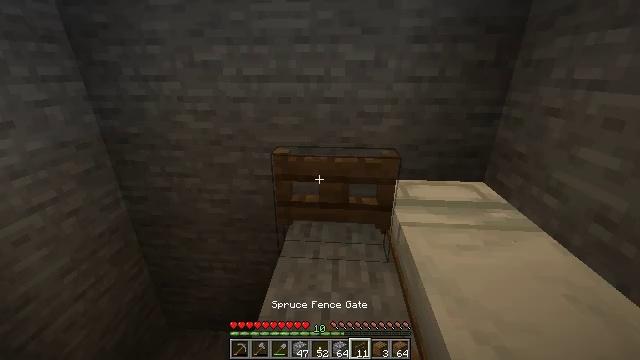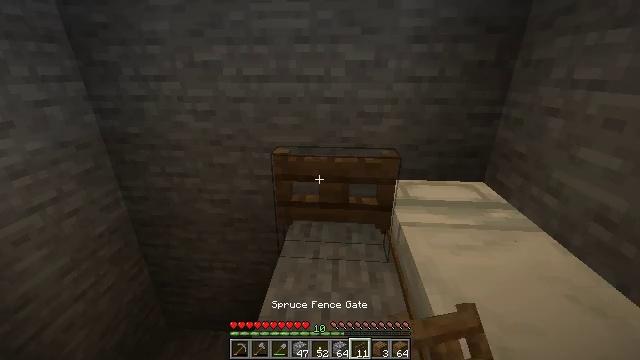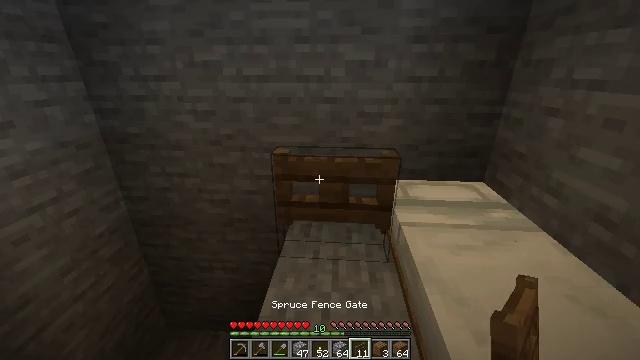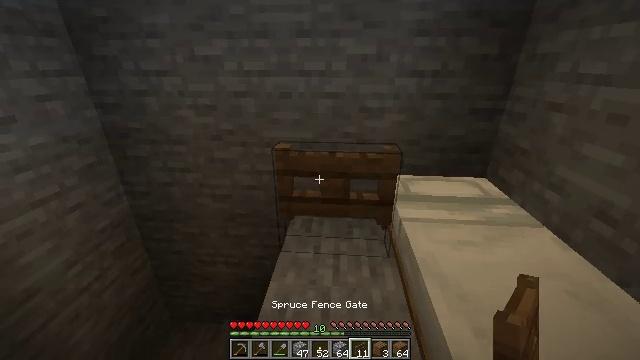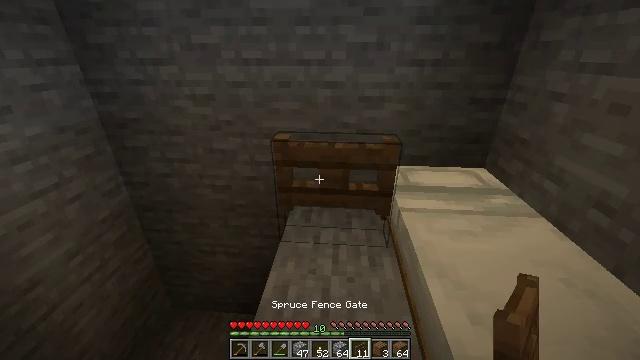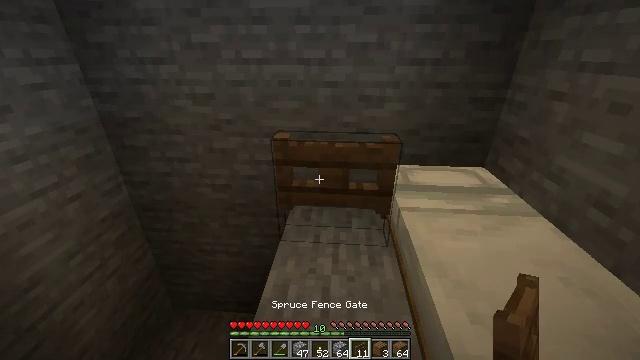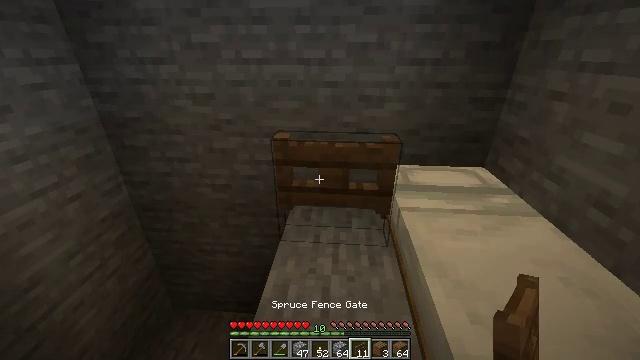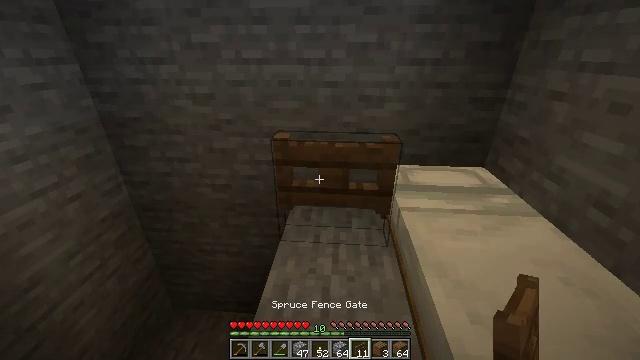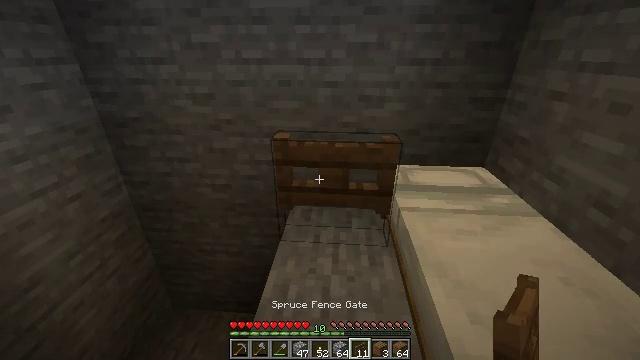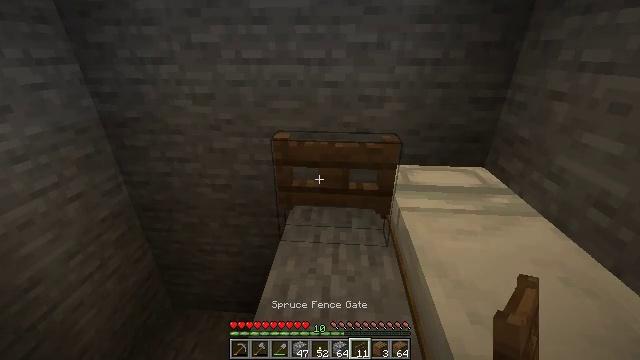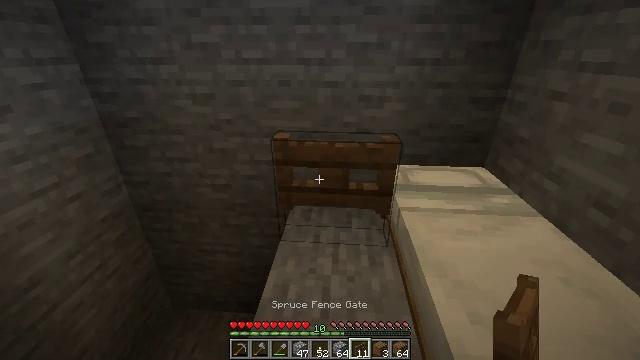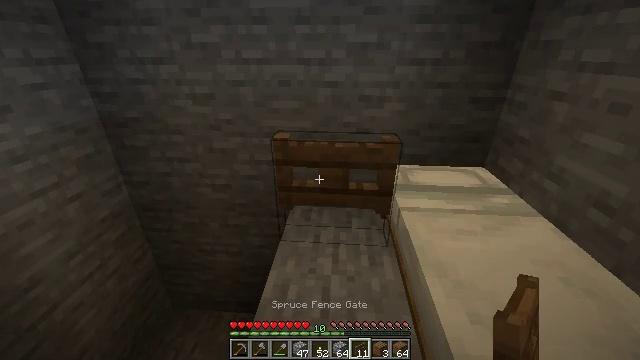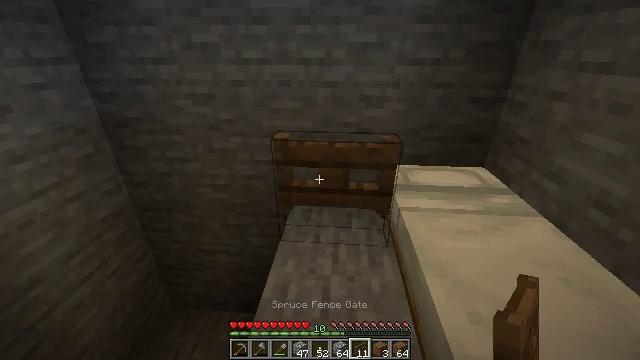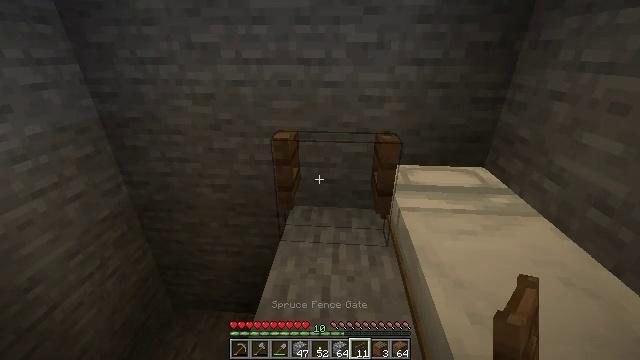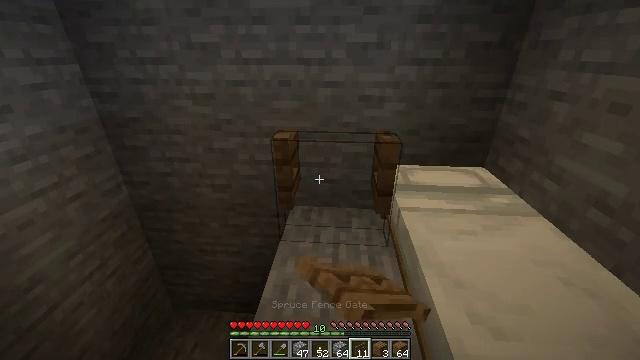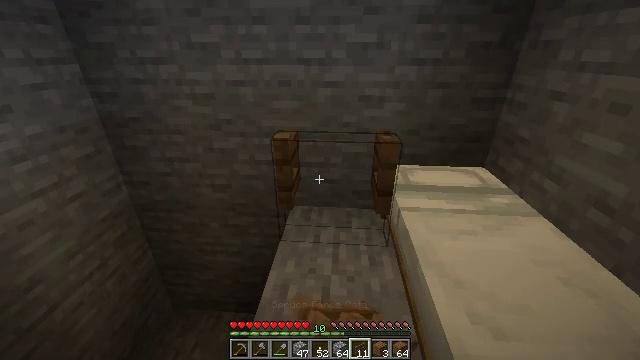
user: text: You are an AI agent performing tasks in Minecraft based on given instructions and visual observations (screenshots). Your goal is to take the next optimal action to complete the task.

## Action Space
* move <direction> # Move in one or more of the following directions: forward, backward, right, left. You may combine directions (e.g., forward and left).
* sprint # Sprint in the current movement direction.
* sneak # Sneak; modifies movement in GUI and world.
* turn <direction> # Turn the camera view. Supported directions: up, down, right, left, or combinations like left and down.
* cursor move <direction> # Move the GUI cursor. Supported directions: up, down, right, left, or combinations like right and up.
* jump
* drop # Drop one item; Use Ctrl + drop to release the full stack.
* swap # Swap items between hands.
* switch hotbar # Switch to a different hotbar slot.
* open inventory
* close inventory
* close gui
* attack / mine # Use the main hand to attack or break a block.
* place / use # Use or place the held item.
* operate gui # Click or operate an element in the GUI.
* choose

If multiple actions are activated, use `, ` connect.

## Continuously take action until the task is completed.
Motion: motion action
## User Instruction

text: Left click on the spruce fence gate to break it.
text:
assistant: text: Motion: no_op
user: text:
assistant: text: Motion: no_op
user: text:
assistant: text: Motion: turn down
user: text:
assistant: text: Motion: turn down
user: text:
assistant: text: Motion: no_op
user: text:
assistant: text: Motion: no_op
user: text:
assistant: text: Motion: no_op
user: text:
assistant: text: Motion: no_op
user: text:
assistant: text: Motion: no_op
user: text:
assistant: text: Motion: no_op
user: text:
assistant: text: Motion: no_op
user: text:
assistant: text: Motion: no_op
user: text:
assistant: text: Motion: use / place
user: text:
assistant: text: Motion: use / place
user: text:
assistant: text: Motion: no_op
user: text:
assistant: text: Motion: no_op
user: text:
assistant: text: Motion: no_op
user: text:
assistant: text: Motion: no_op
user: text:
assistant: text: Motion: no_op
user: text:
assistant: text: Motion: no_op
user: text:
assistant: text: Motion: no_op
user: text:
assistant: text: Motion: no_op
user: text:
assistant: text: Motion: no_op
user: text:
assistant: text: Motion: no_op
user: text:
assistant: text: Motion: no_op
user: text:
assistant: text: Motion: no_op
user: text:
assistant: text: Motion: no_op
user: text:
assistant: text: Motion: no_op
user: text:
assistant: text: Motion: no_op
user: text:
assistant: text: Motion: no_op